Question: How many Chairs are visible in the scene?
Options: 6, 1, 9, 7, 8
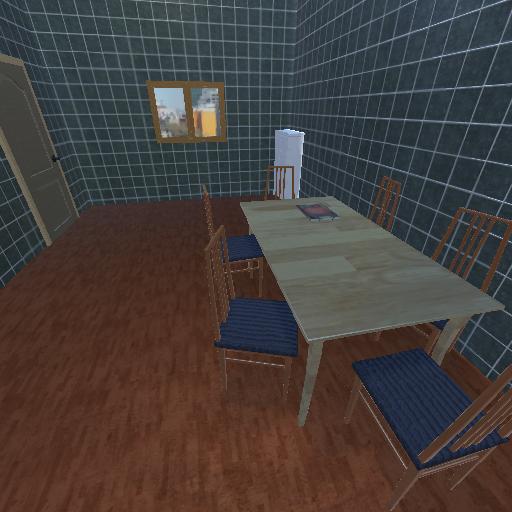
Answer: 6